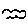
Label: cloud